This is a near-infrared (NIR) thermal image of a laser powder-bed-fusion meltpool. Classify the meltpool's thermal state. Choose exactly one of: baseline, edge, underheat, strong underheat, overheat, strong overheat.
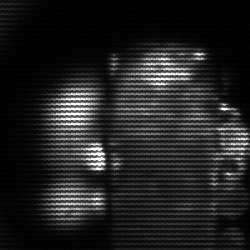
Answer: strong underheat